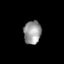
Tissue: lung
Cell type: Endothelial cells
Senescence score: 0.218
Nuclear area (px): 401
Mean DAPI intensity: 151.888